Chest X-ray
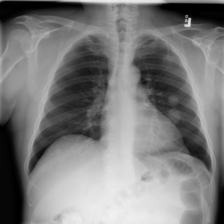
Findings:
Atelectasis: negative
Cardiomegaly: negative
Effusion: negative
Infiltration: negative
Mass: negative
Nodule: negative
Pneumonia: negative
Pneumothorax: negative
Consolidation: negative
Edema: negative
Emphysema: negative
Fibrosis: negative
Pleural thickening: negative
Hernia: negative